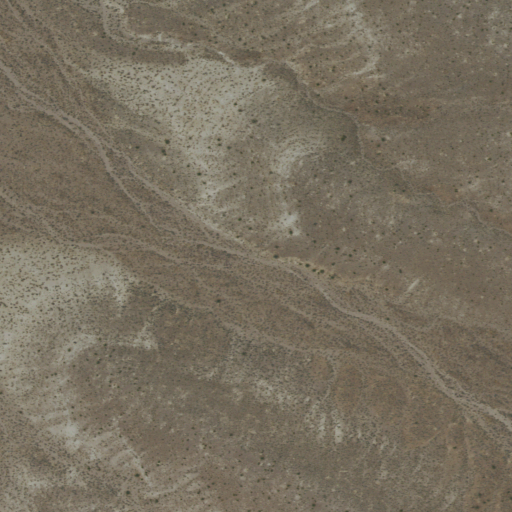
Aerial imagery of mountains in California named Greenwater Range containing only shrub